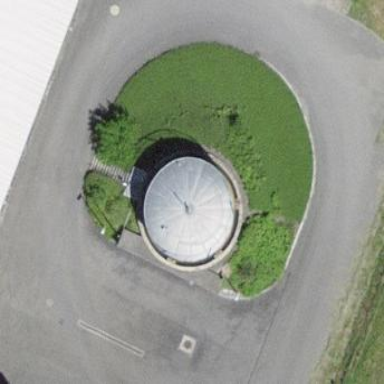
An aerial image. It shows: Storage tank building.